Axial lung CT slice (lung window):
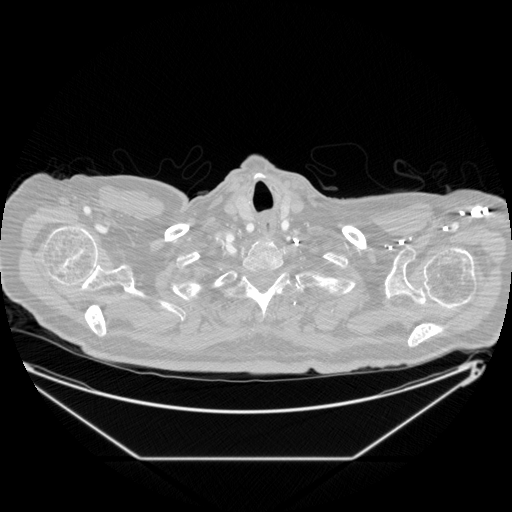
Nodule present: no